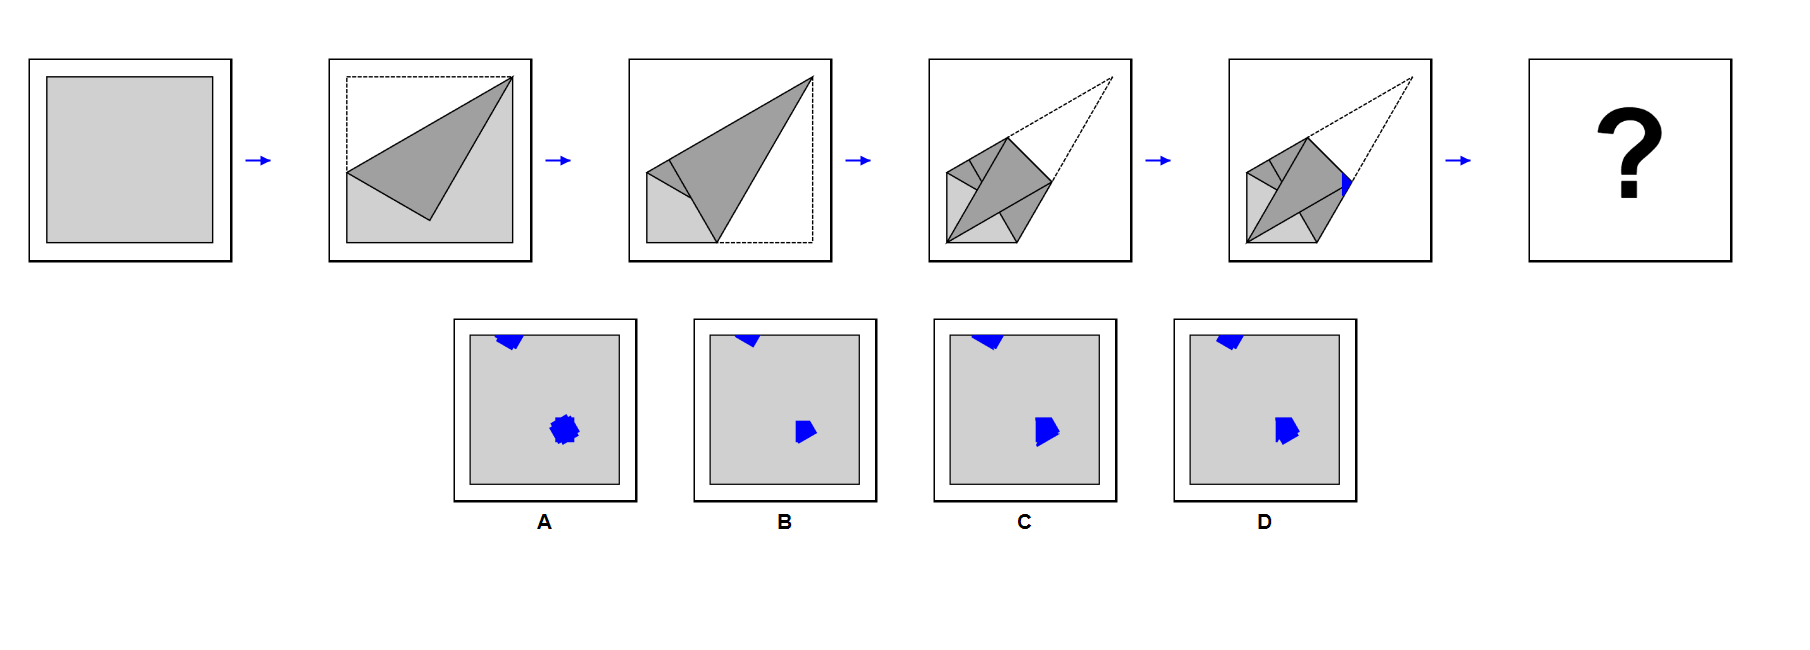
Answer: B